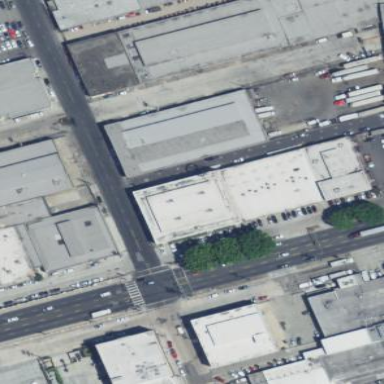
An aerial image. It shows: Warehouse.